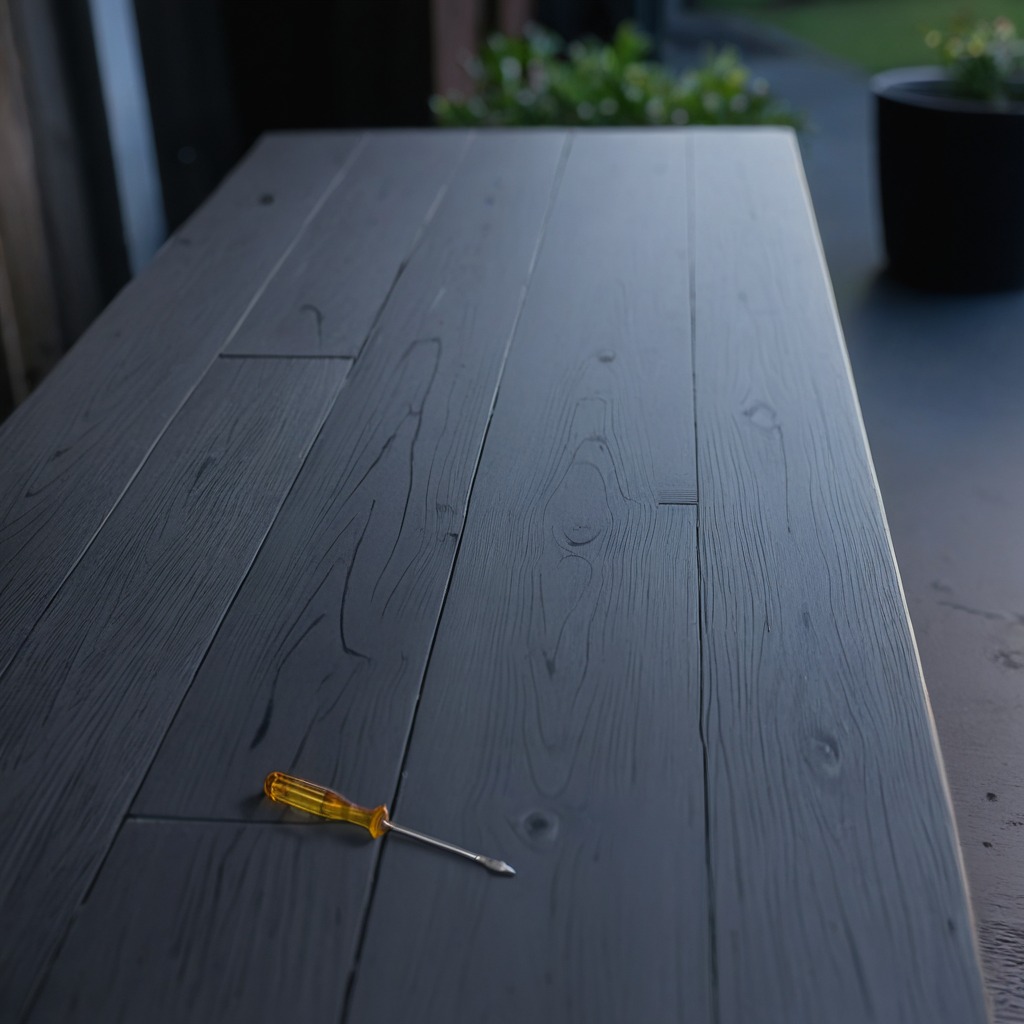
A screwdriver is lying on the table.